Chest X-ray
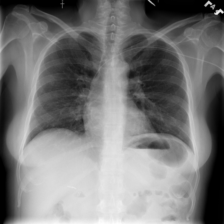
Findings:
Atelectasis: negative
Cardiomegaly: negative
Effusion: negative
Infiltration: negative
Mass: negative
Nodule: negative
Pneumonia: negative
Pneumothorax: negative
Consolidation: negative
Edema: negative
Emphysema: negative
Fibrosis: negative
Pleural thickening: negative
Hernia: negative